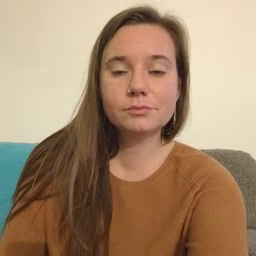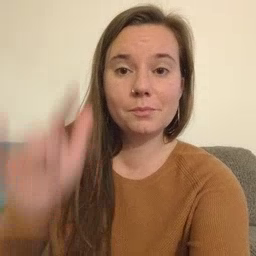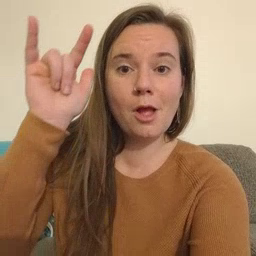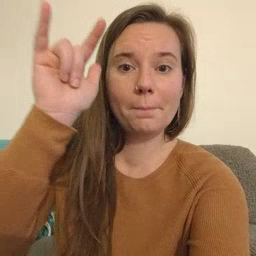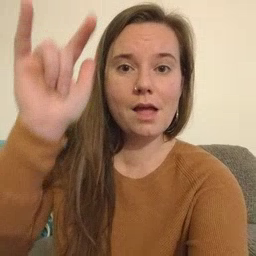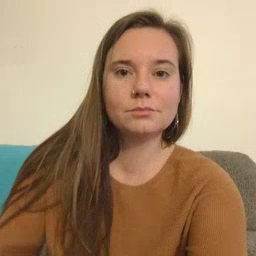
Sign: airplane